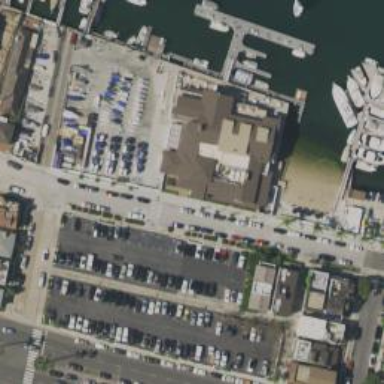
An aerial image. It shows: Parking space.